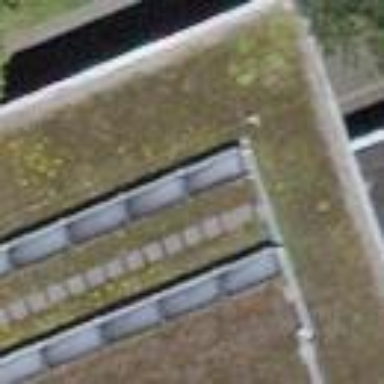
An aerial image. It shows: View of roof of building.